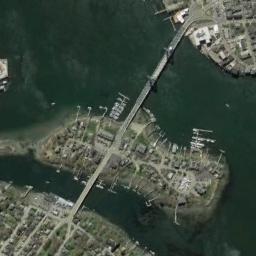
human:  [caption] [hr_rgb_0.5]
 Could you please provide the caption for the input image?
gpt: A bridge is built on a dark green river while the river has a channel bar, And some harbors on the channel bar .

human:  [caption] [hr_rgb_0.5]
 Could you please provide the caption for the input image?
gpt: A slender, Straight bridge connects the two land lands on the shores of the blue waters and spans a small island with many buildings and roads in the sea .

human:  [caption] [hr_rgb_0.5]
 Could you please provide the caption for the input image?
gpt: A bridge is over the river with many buildings beside .

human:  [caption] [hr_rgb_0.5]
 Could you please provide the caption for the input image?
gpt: Both sides of the river are bare land .

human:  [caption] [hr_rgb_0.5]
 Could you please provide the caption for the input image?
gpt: There are many buildings beside the bridge .